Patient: sex M, age 78
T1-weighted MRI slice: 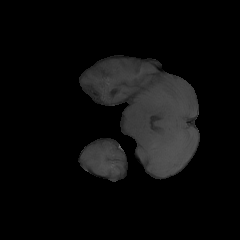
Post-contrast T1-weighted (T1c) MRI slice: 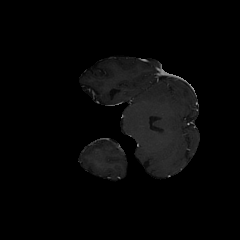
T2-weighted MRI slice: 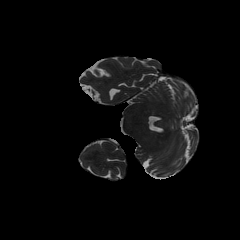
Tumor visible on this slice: no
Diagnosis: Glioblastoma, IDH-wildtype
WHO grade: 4